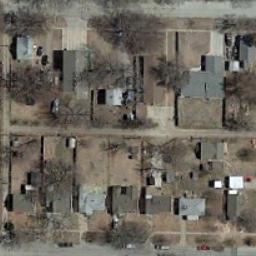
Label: medium_residential